Question: I stopped all the agents running in my pseudo distributed mode by giving the following command.
'''
stop-all.sh
'''
Then I changed the configuration file of "mapred-site.xml" to 1 Map Task
'''
<configuration>
<property>
<name>mapred.job.tracker</name>
<value>localhost:54311</value>
</property>
<property>
<name>mapred.tasktracker.map.tasks.maximum</name>
<value>1</value>
</property>
<property>
<name>mapred.tasktracker.reduce.tasks.maximum</name>
<value>1</value>
</property>
</configuration>
'''
you see I have set 1 MapTask snd 1 ReduceTask to run.
Then I started back all the agents
'''
start-all.sh
'''
and run the map-reduce program but still I see 2 tasks instead of 1 as configured in mapred-site.xml.
The screen shot of the tasks are shown below,

Why is such discrepancy occurring, Please guide me through
thanks
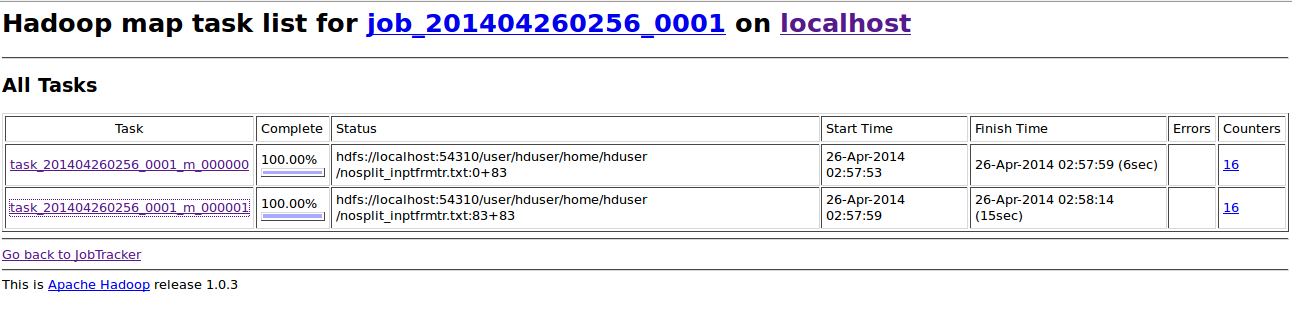
Answer: Okay so this property mapred.tasktracker.map.tasks.maximum tells the maximum number of tasks (mapper tasks) which can be run by a task tracker at a time. Basically you are restricting each node running task tracker to run one mapper at a time.
If you have 10 nodes then you should be able to run 10 mappers in parallel.
However if your job requires 2 mappers (which is totally based on size of input data & block size unless you extend inputformat) and you have only one node then the map tasks would be executed sequentially on that node.
Hope this is clearer now.